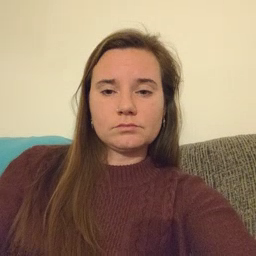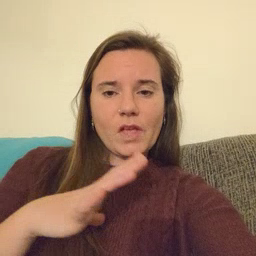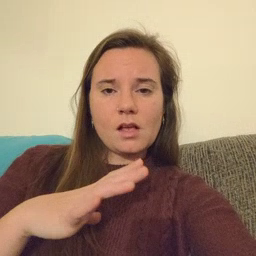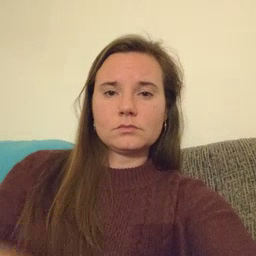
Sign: fine